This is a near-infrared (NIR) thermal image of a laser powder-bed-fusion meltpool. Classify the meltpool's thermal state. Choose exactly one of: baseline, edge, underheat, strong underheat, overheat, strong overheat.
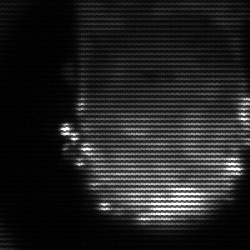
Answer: baseline